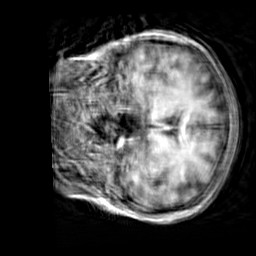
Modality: T1w
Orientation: coronal
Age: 28
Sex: female
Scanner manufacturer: siemens
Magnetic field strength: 3 T
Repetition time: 2.3 s
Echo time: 0.00303 s